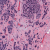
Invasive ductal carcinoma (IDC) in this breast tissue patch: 1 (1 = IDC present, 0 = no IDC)